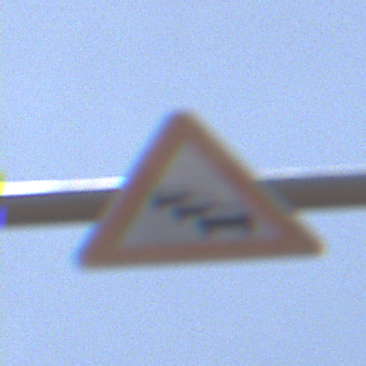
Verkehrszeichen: Stau
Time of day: Midday
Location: Outdoor (Nature)
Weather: PartlyCloudy
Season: NotSpecified
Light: Natural